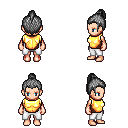
a pixel art fantasy rpg character, female body template, human, light skin, gold chest armor, white pants, gray short topknot hairstyle, four views (front, back, left, right), 2x2 character sprite sheet, small pixel art, hard edges, no anti-aliasing